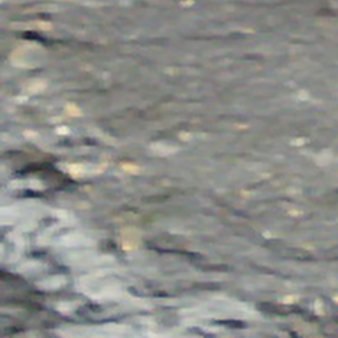
Label: other